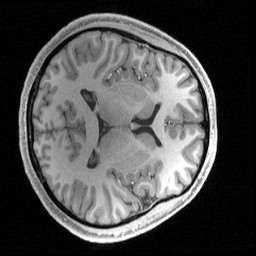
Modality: T1w
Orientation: axial
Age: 22
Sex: female
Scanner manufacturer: siemens
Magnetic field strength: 3 T
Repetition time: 2.4 s
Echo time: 0.00224 s